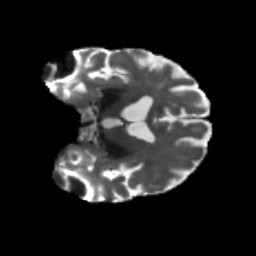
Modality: T2w
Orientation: coronal
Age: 68
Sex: male
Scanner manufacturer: siemens
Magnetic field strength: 3 T
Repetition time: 5.47 s
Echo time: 0.0854 s